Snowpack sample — Buffalo Mountain, Silverthorne, Colorado, USA (2/22/26, 2:02 PM MST)
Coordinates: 39.622, -106.113
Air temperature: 33 °F
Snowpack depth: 63 cm
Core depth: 40 cm
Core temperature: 26.6 °F
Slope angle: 11°, slope face: 116°
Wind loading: low
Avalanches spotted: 0
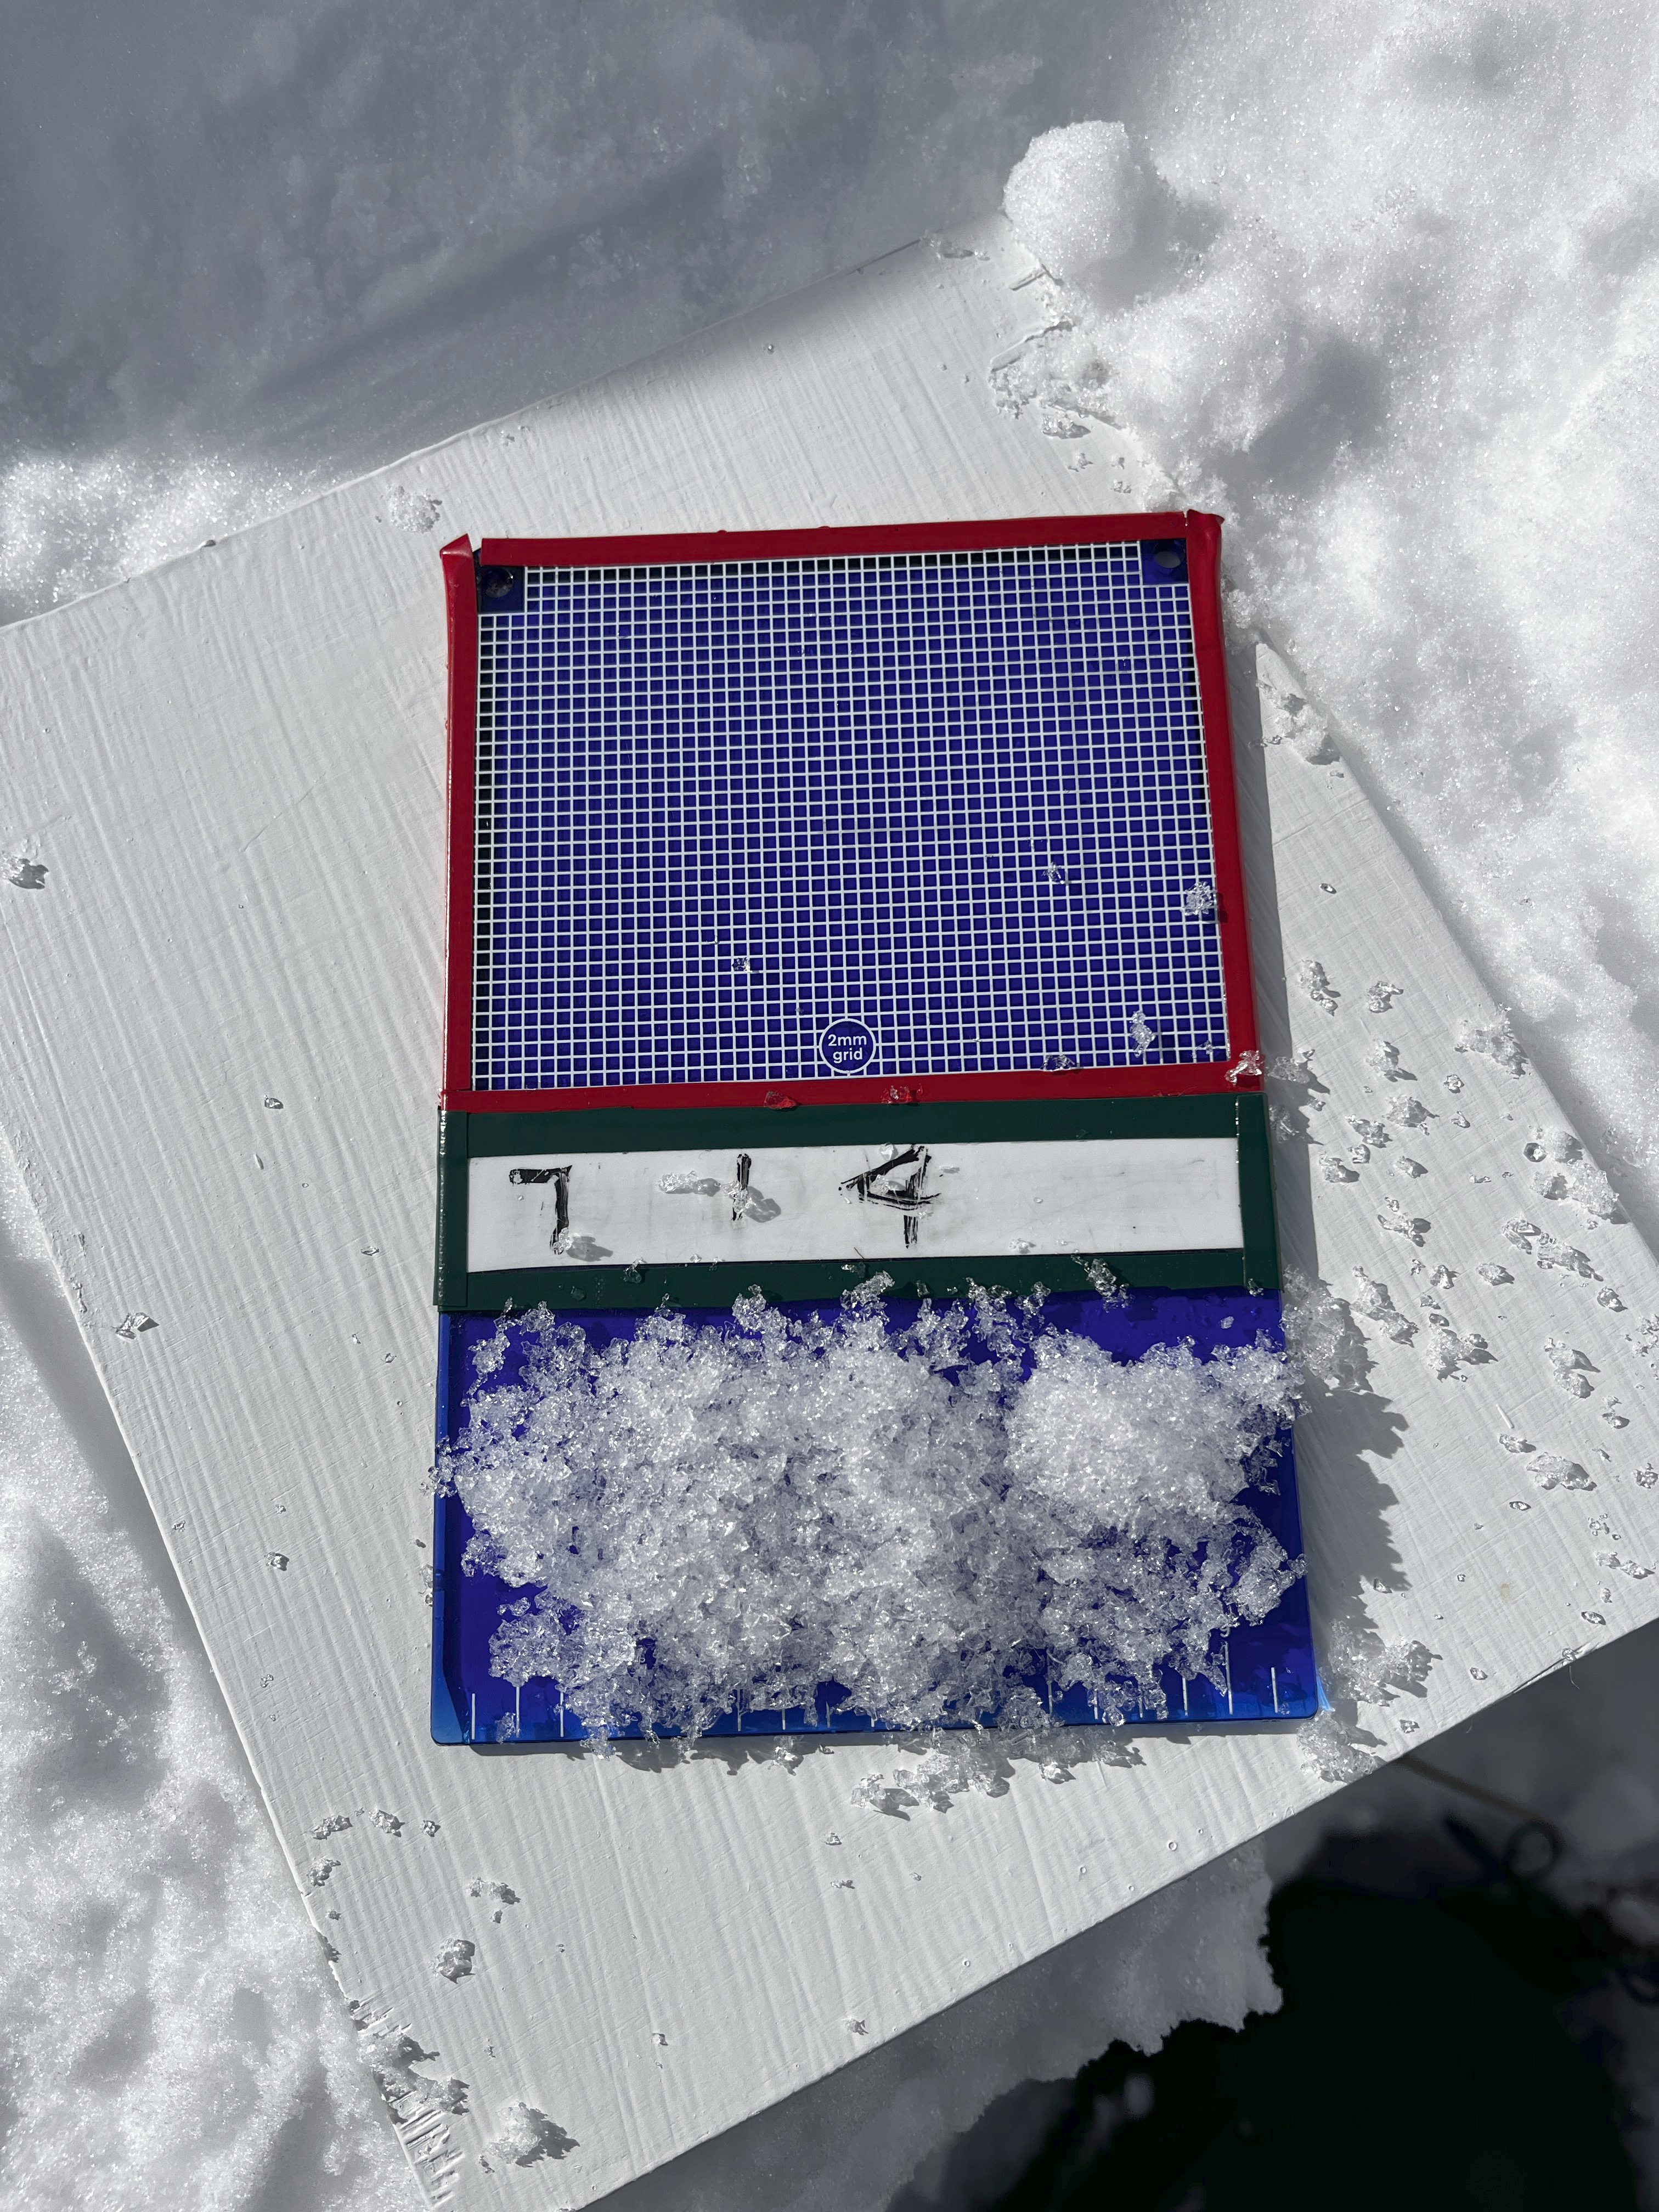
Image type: crystal_card
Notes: In a firebreak similar to site 1, minimal wind loading with no spotted avalanches (not many faces in view though)